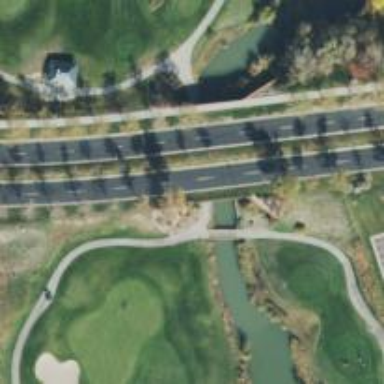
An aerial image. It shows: Service road designated as golf cart path.